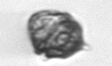
Label: Kryptoperidinium_triquetrum